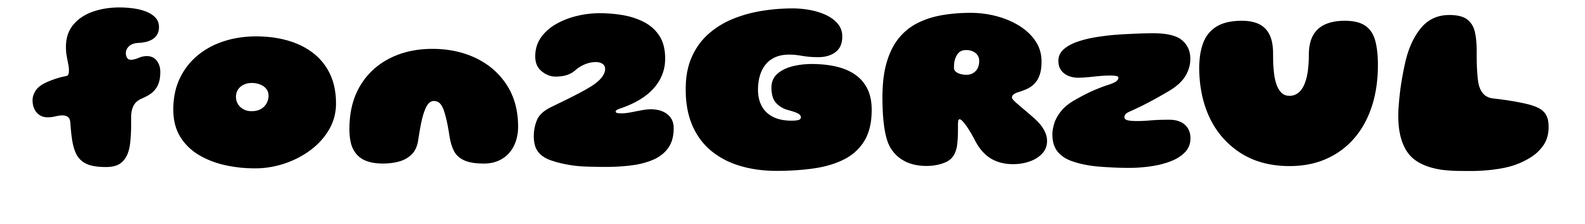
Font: Gluten_Black